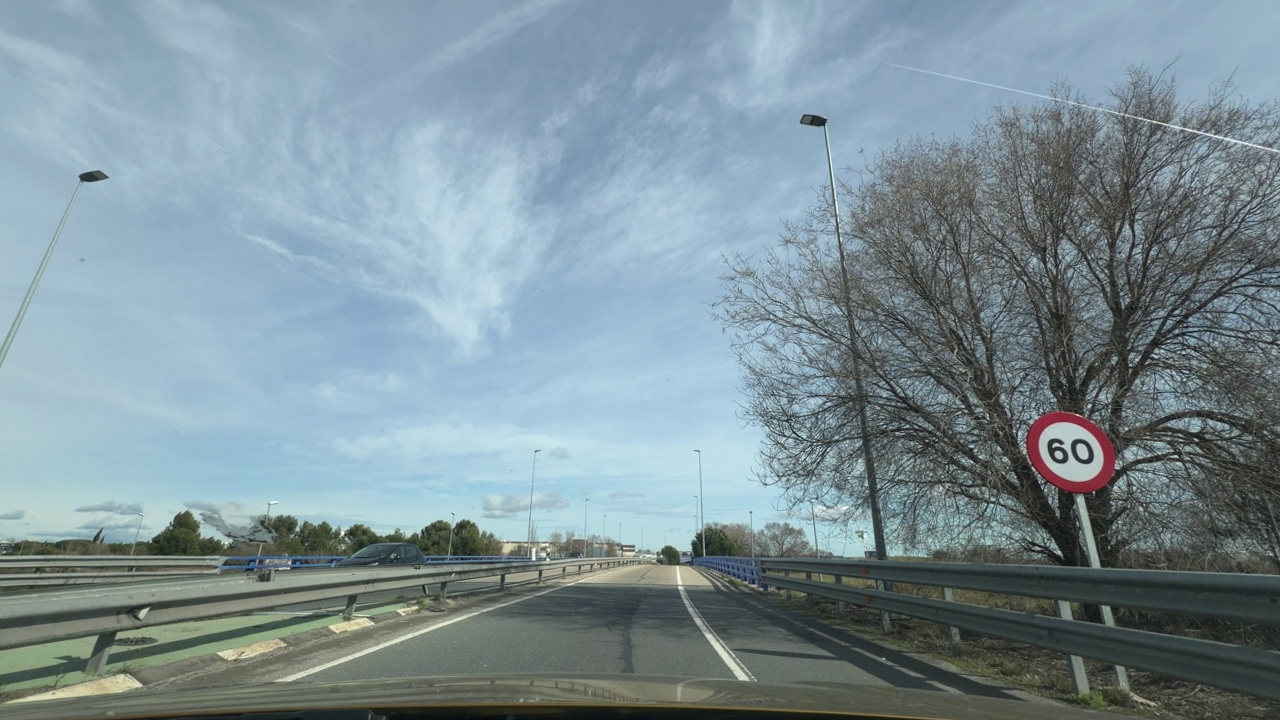
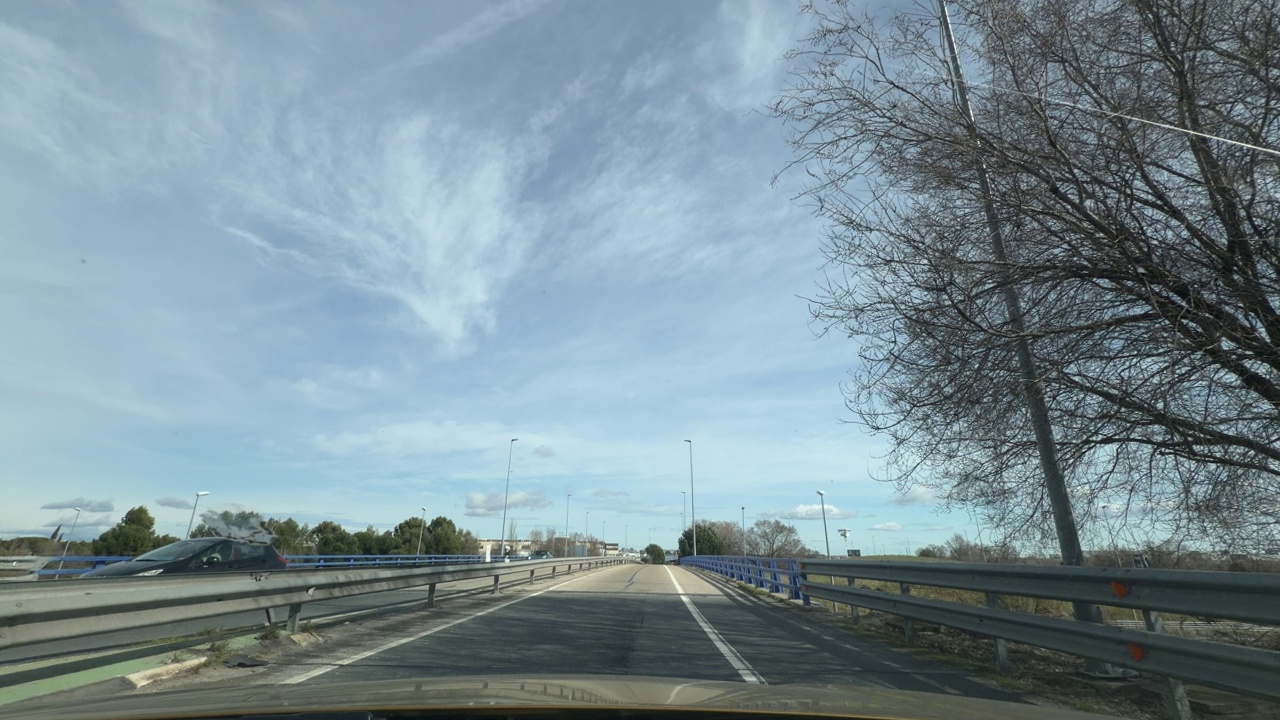
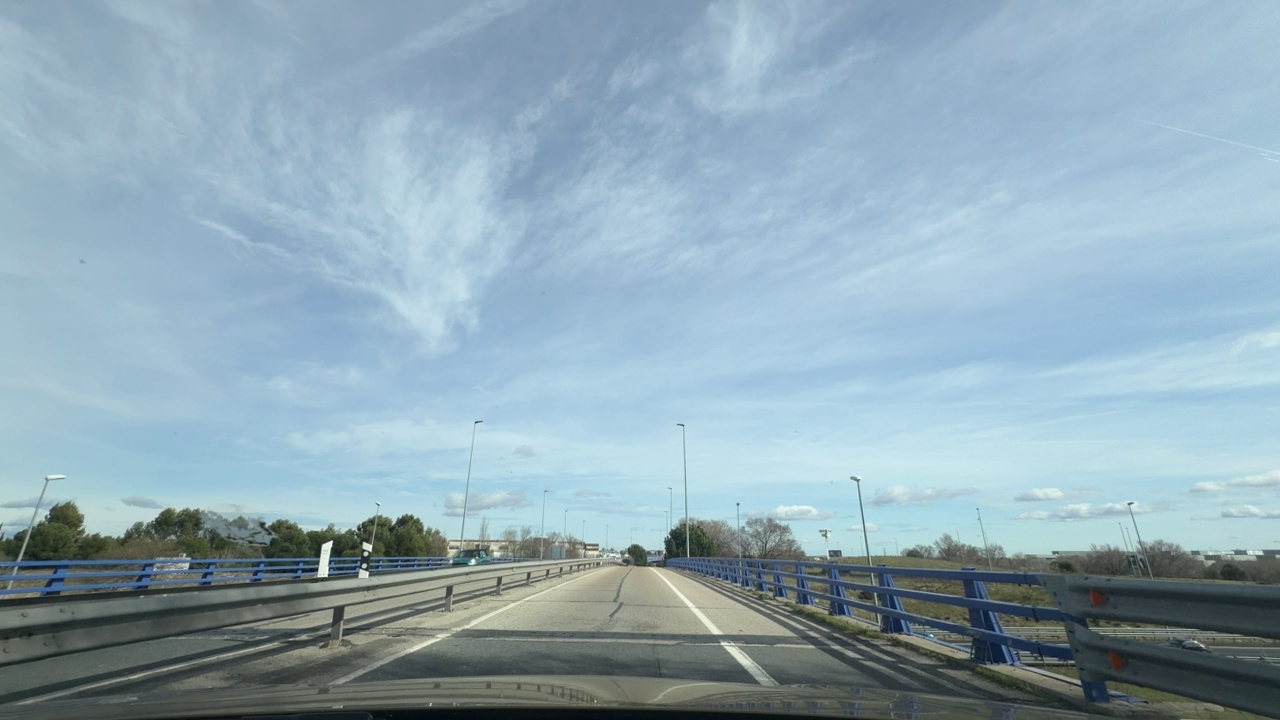
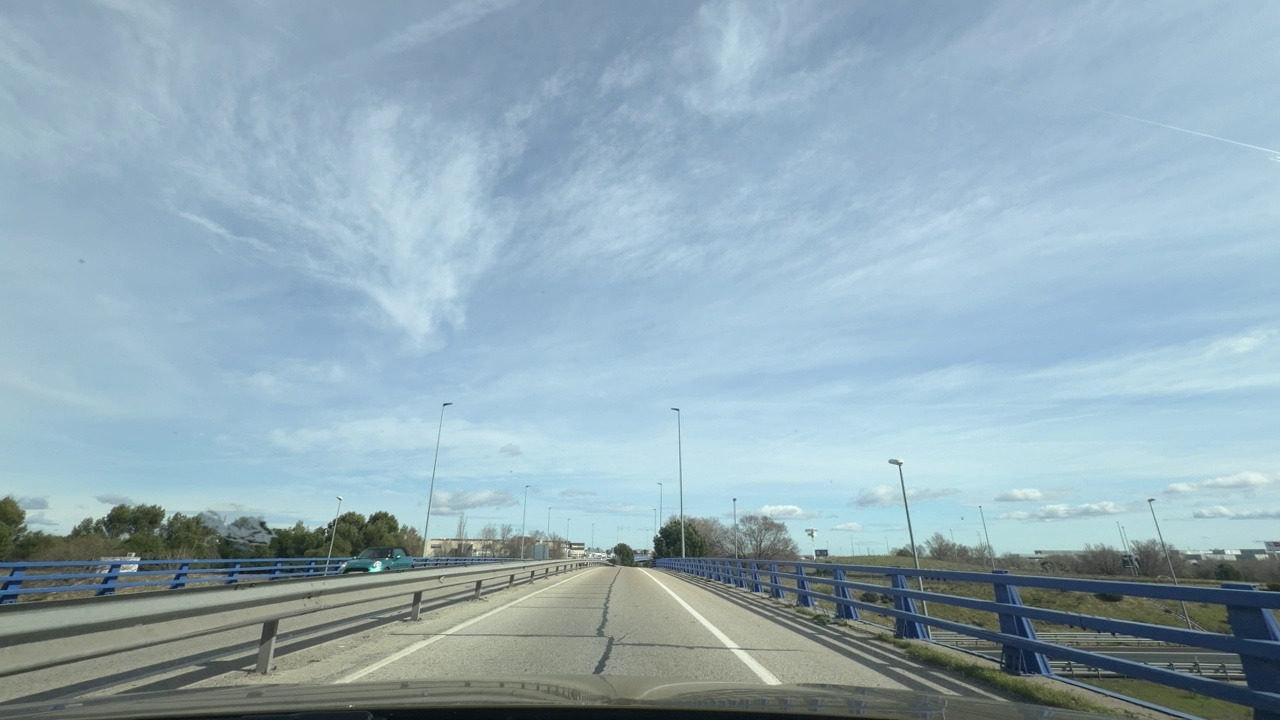
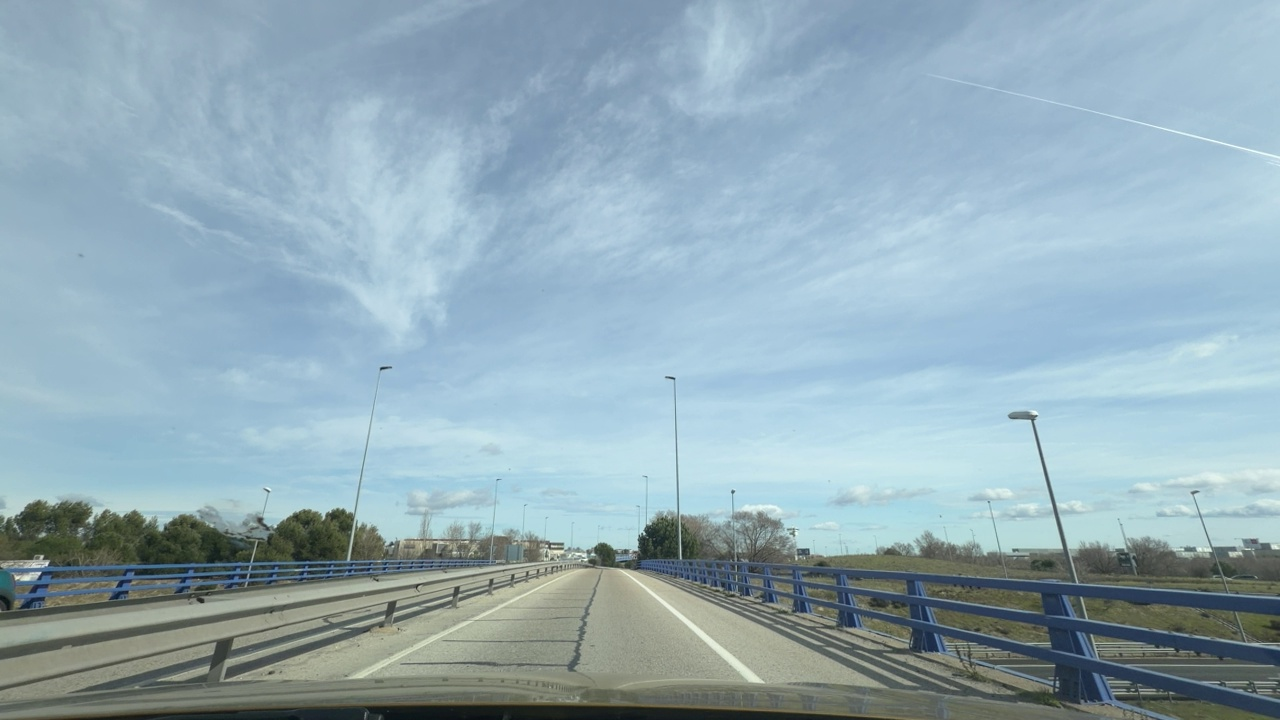
Situation: Speed limit adaptation
Question: Are multiple speed limit signs with different values visible?
Answer: No
Reasoning: There is just one speed limit sign visible.

Situation: Speed limit adaptation
Question: Is there a speed limit sign regulating the ego lane?
Answer: Yes
Reasoning: A speed limit sign can be seen on the right side of the vehicle facing the ego direction of travel.

Situation: Speed limit adaptation
Question: What speed value is displayed on the visible speed limit sign?
Answer: 60
Reasoning: The speed limit sign displays 60 km/h.

Situation: Speed limit adaptation
Question: Is the ego vehicle traveling on a highway?
Answer: No
Reasoning: Single lane road and low speed limit indicate this is not a highway.

Situation: Speed limit adaptation
Question: Is the ego vehicle entering or exiting a highway?
Answer: No
Reasoning: There are no visible signs that indicate the ego vehicle is exiting nor entering a highway.

Situation: Speed limit adaptation
Question: Are speed bumps, crosswalks, or construction-related obstacles present in the ego lane?
Answer: No
Reasoning: There are no such type of obstacles visible ahead of the ego vehicle.